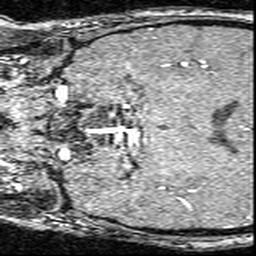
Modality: angio
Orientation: coronal
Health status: ill
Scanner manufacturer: siemens
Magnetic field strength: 3 T
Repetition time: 0.022 s
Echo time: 0.00395 s